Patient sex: M
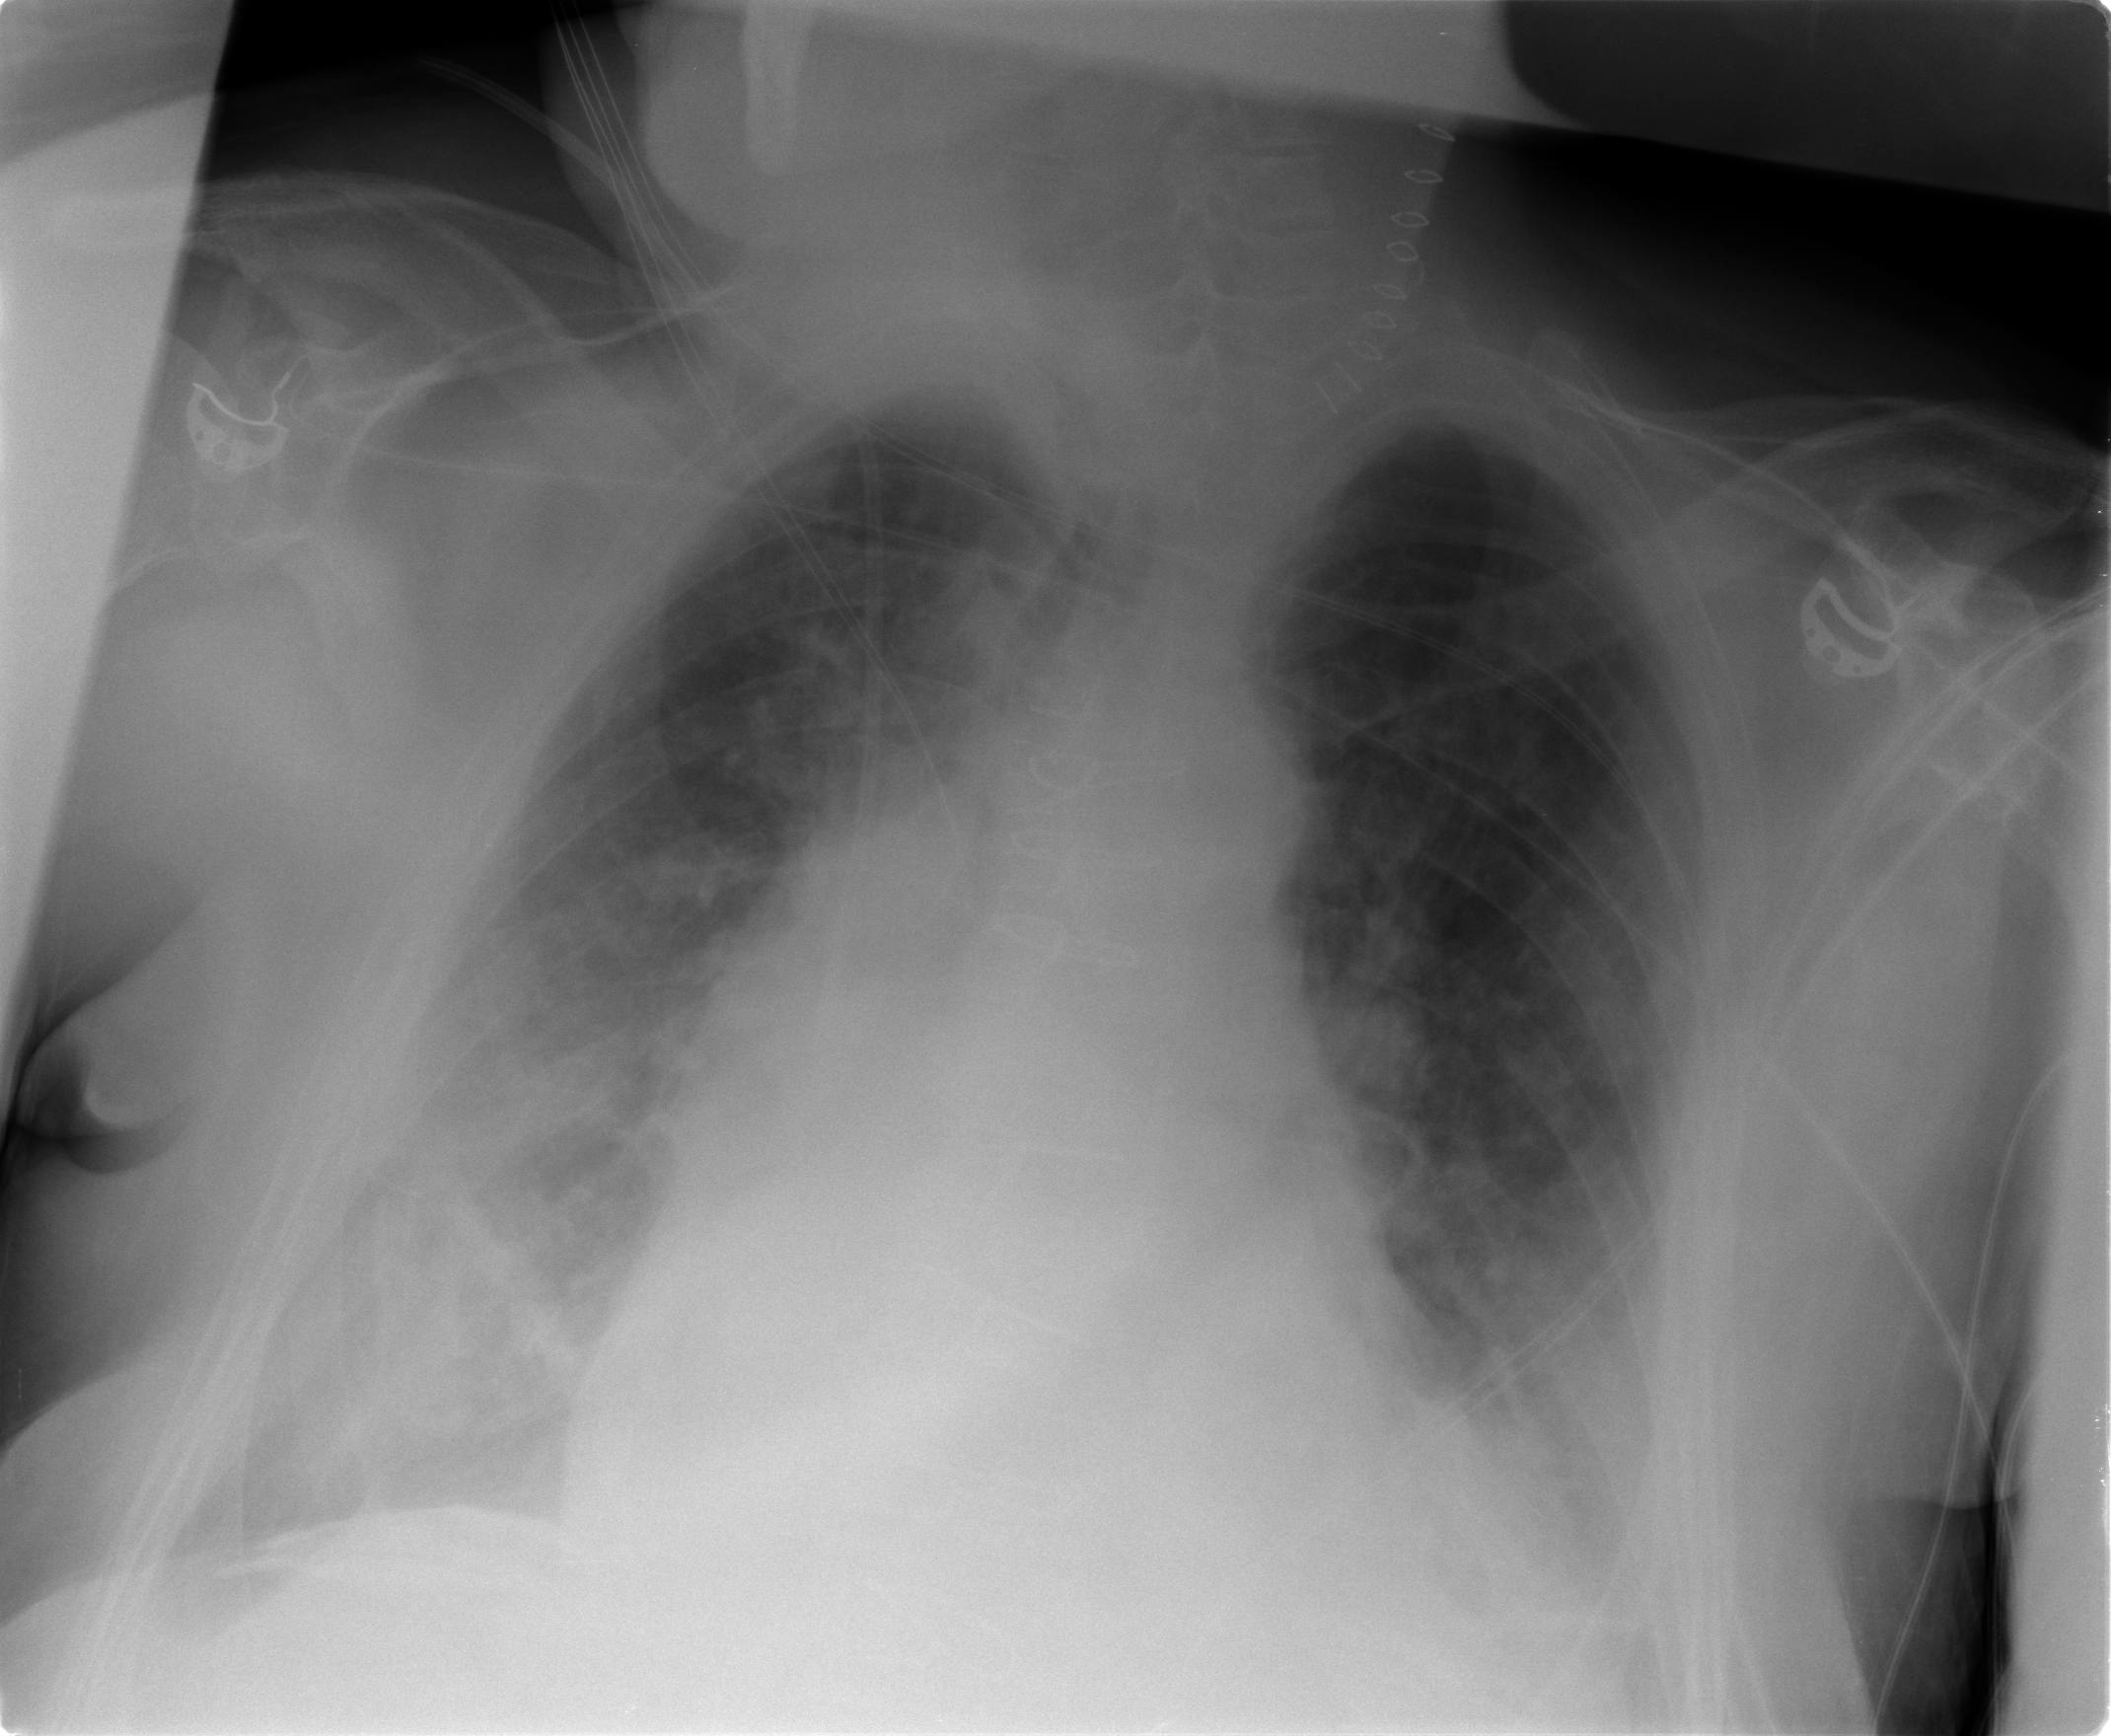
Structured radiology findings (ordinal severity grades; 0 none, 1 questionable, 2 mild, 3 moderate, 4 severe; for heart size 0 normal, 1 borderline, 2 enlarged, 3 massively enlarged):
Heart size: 2
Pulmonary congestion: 2
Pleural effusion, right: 2
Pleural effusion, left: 2
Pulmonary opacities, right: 2
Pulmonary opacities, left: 2
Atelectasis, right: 2
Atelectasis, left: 2